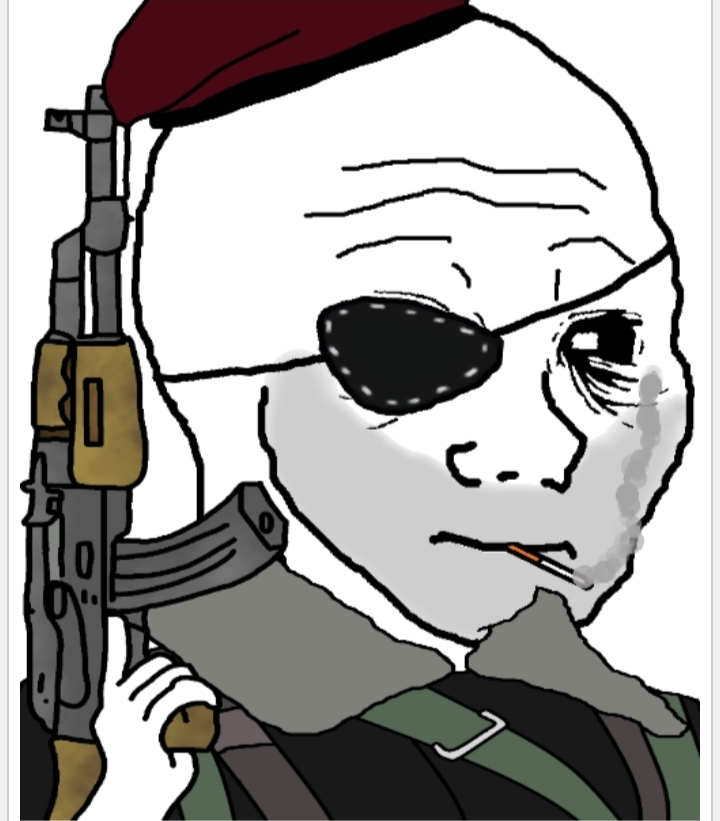
Label: 5_Doomer